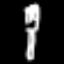
Label: fork